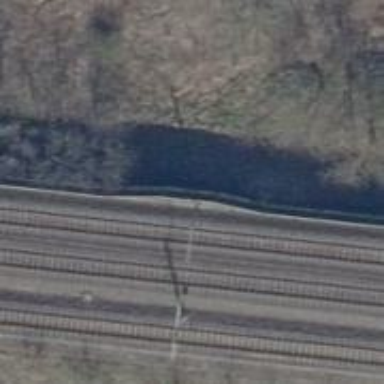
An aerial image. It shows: Railway milestone with catenary mast.